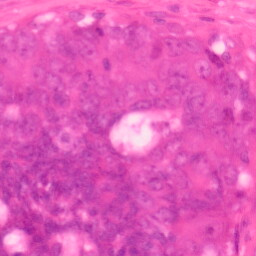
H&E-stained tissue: Colon